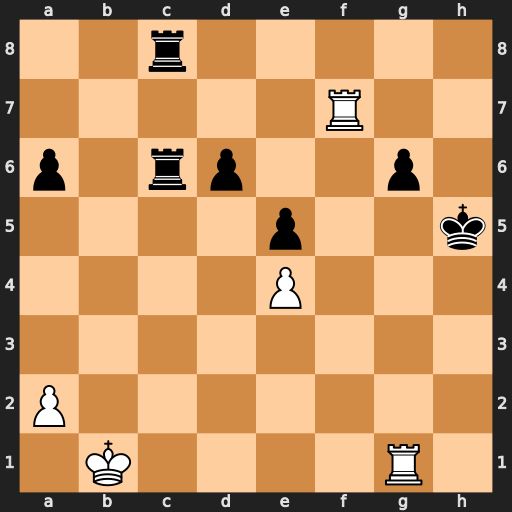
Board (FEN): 2r5/5R2/p1rp2p1/4p2k/4P3/8/P7/1K4R1
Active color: w
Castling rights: -
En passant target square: -
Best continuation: Rh7#